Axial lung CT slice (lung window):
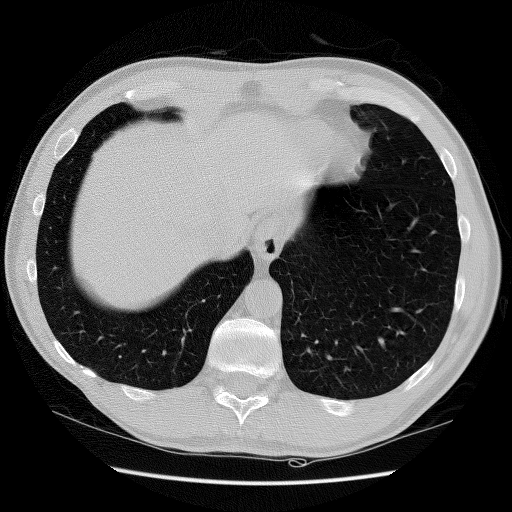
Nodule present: no